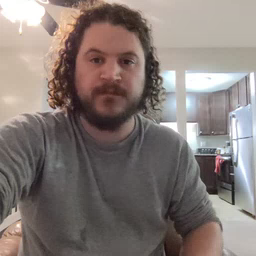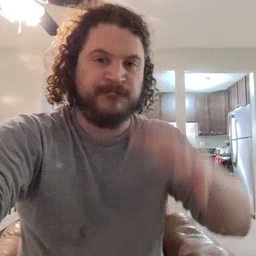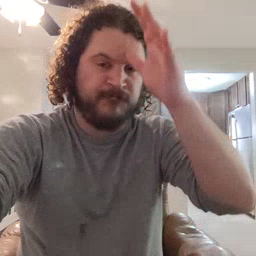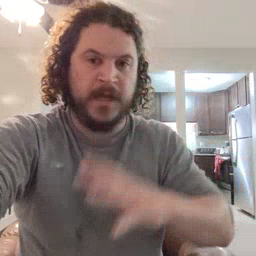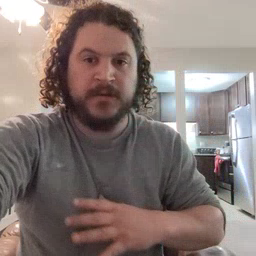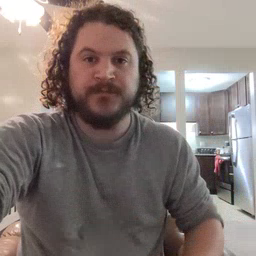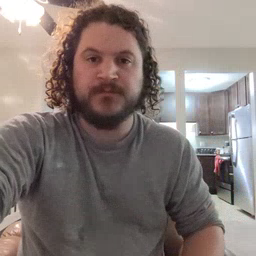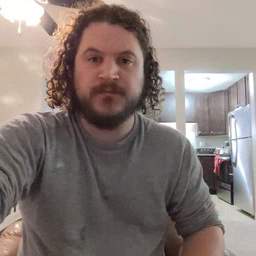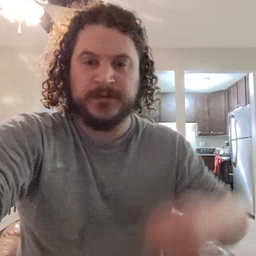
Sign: man